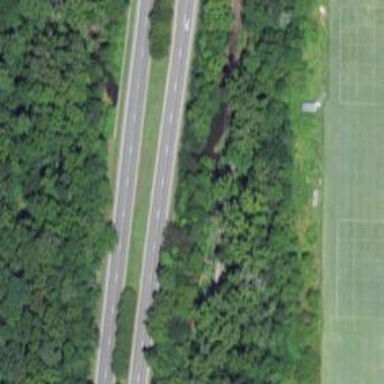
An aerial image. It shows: Asphalt trunk highway classified as expressway.